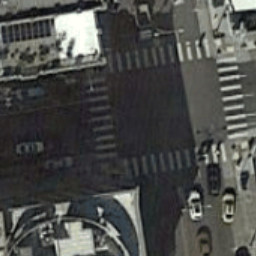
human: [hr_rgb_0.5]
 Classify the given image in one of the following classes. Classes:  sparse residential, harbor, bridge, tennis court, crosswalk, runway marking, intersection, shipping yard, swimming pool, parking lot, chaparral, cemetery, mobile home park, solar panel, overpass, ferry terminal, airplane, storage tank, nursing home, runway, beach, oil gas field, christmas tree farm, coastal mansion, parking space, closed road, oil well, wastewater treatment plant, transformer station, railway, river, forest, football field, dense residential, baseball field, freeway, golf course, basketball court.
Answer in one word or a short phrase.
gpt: crosswalk